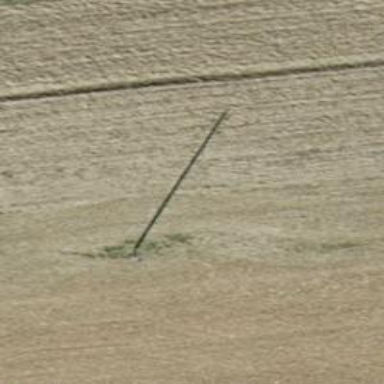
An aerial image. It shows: Minor power line with 3 cables.